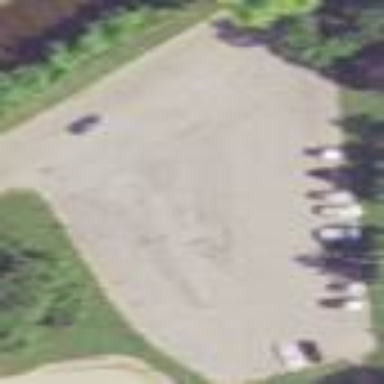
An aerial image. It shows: Parking area with asphalt surface.